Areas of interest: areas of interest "Commercial service"
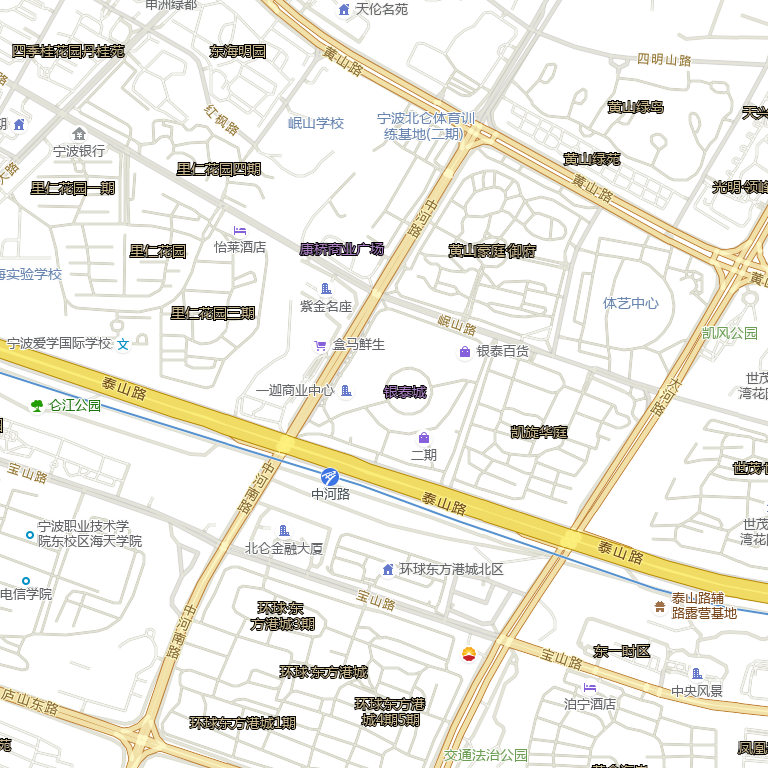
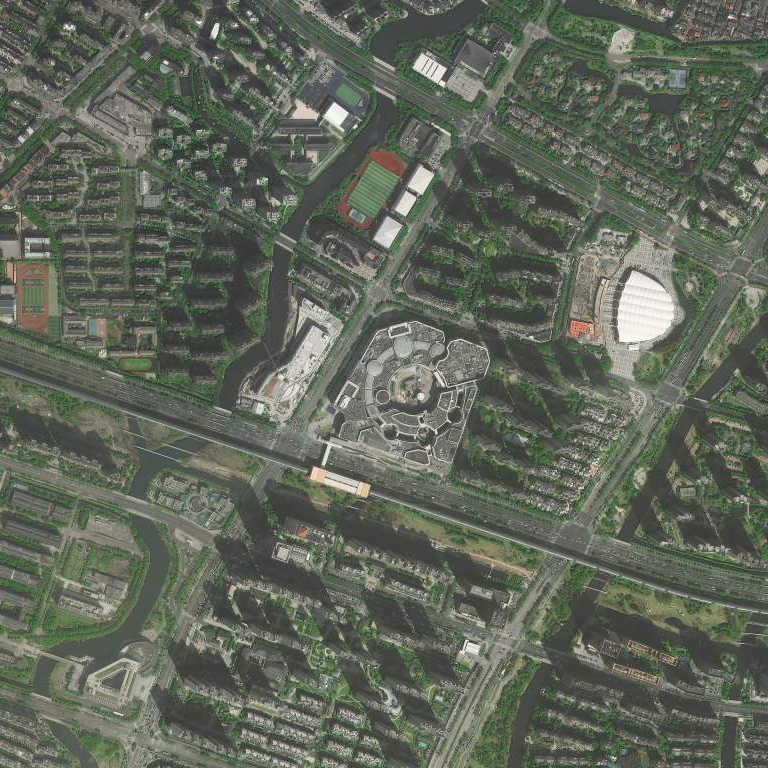